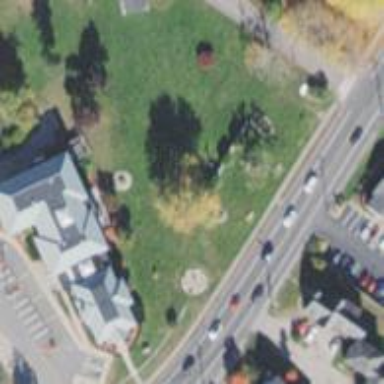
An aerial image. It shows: Memorial site with historic significance.